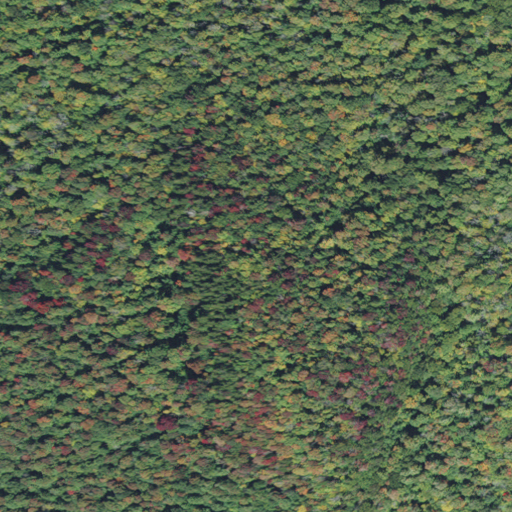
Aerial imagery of mountain in Vermont named Umbrella Hill containing deciduous forest and mixed forest